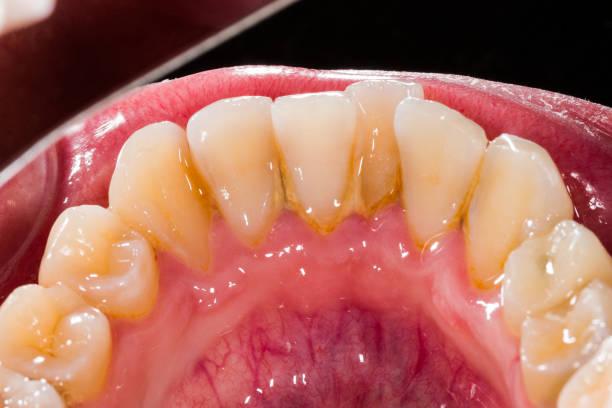
Condition: Calculus